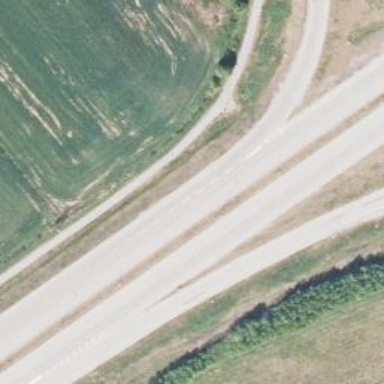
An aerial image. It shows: Asphalt trunk link road.